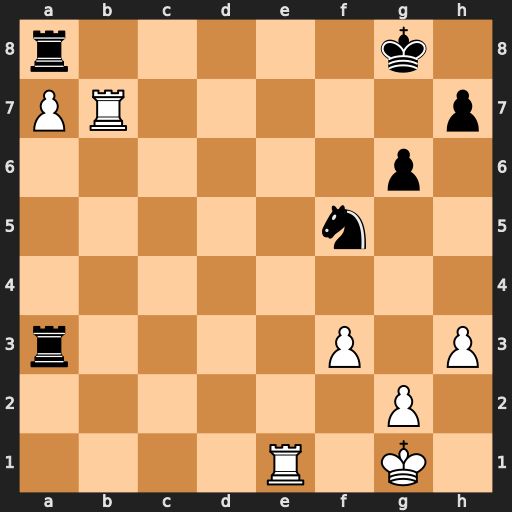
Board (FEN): r5k1/PR5p/6p1/5n2/8/r4P1P/6P1/4R1K1
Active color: w
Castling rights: -
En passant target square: -
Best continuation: Rb8+ Kf7 Rxa8